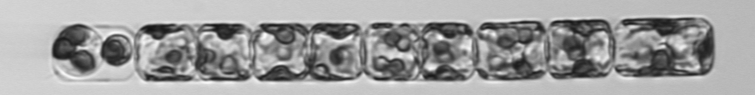
Label: Guinardia_delicatula_TAG_internal_parasite